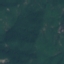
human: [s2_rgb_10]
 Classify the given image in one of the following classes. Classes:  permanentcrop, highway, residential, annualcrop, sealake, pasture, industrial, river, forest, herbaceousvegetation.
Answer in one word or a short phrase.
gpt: Forest